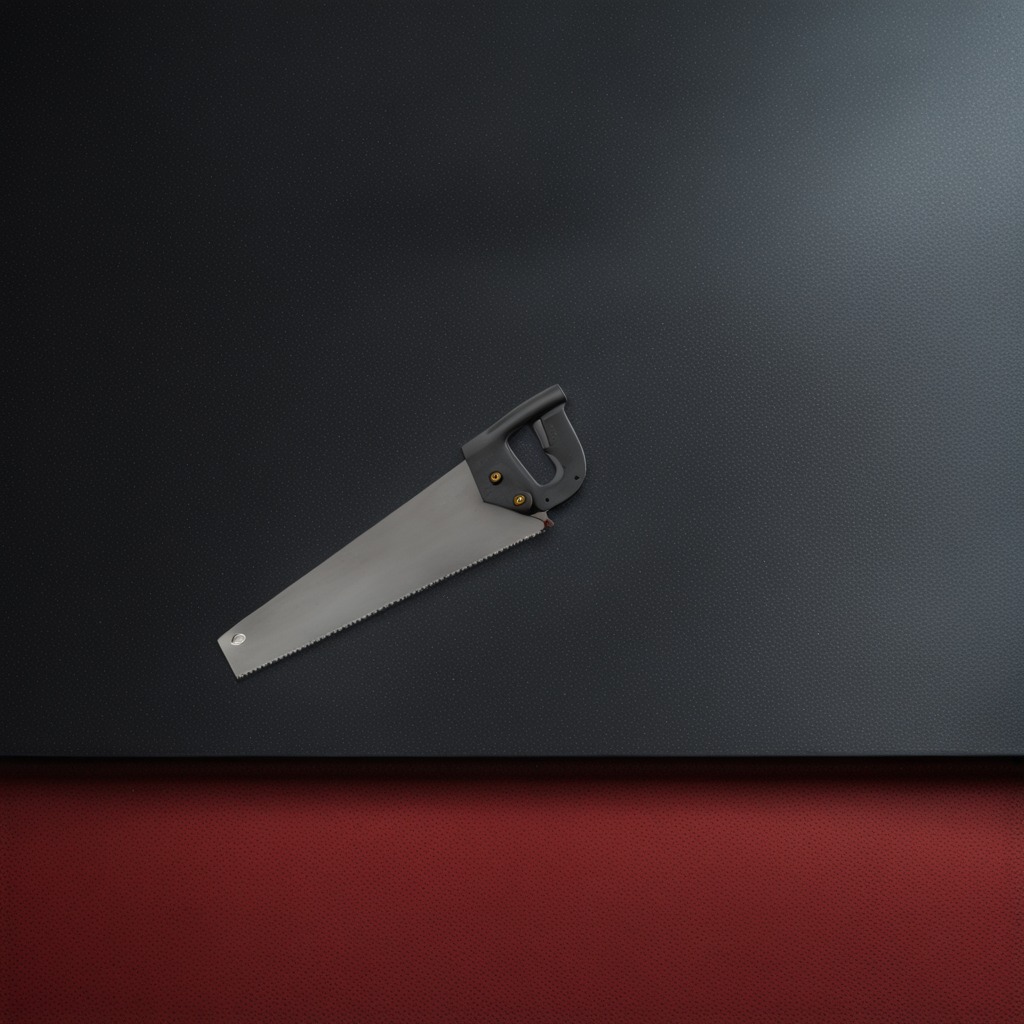
A metal saw lies on a clean granite tabletop inside a workshop at night dim ambient light soft shadows worn but beneath the mat.